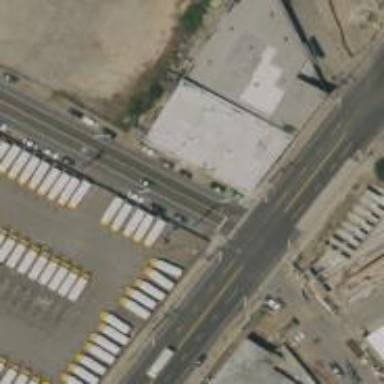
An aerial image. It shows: Alley classified as service road.